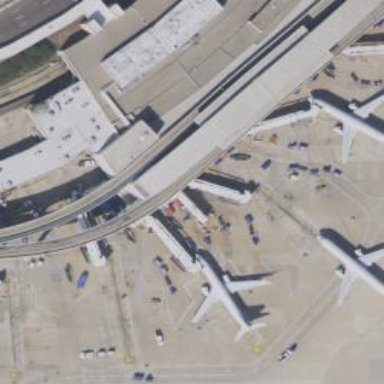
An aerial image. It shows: Airport gate.